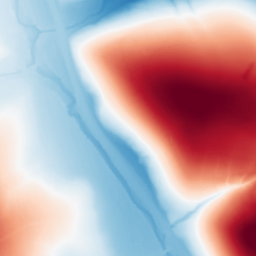
Category: trend_removal
Decomposition family: polynomial_high
Decomposition parameters: degree: 4
Upsampling method: cubic_mitchell
Upsampling parameters: scale: 8
Upsampling scale: 8